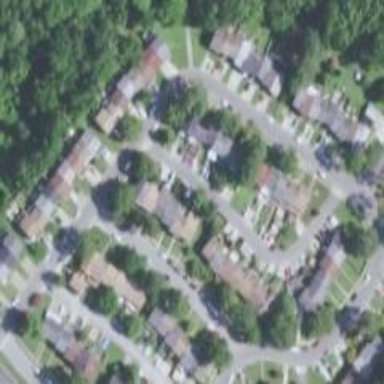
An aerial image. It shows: Neighborhood.